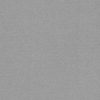
Label: dusty